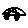
Label: car